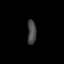
Tissue: lung
Cell type: Endothelial cells
Senescence score: 0.5684
Nuclear area (px): 210
Mean DAPI intensity: 71.11